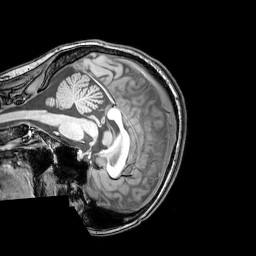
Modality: T1w
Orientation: sagittal
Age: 25
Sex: female
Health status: healthy
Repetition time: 0.081 s
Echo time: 0.037 s